Question: I am trying to write a Python script to extract metadata tags from some mp3 files. Specifically, I am looking to extract "Album" and "Encoded by", which are available if I right-click on the files and look under details:

I am using currently using the <URL> library to parse metadata. I am using this library because I thought it would easily accomplish my task, but I am not married to it.
I am able to extract the "Album" easily enough, but not the "Encoded by" field. If I print out all the song tags, I do not see anything like the "Encoded by" field I need. Any ideas, please?
Here is my code:
'''
import eyed3
def main():
music_file = r'G:\Music Collection,-40\Sweeter Things A Compilation Miss You - 54-40.mp3'
audiofile = eyed3.load(music_file)
for attribute_name in dir(audiofile.tag):
attribute_value = getattr(audiofile.tag, attribute_name)
print attribute_name, attribute_value
if __name__ == "__main__":
main()
print 'done'
'''
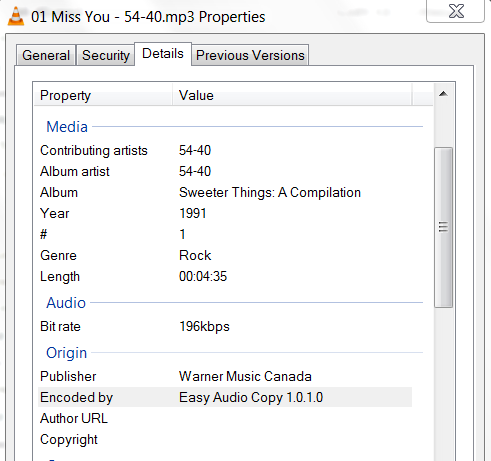
Answer: It turns out the "Encoded by" field is buried in a list returned by the 'frame_set' object: 'audiofile.tag.frame_set['TENC'][0].text'